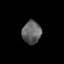
Tissue: prostate
Cell type: T cells
Senescence score: 0.3167
Nuclear area (px): 424
Mean DAPI intensity: 98.113